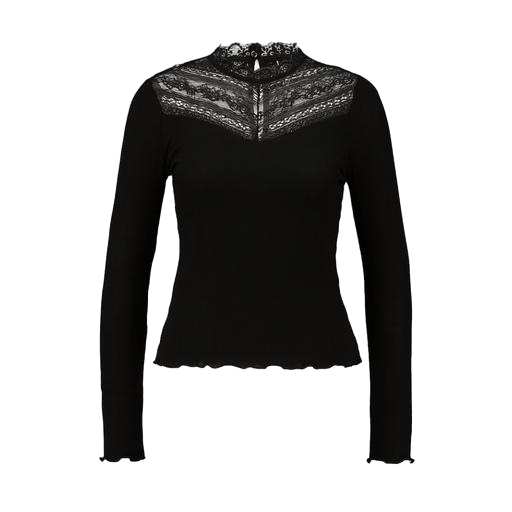
black long-sleeved lace top, black long sleeve eyelash lace top, black shayna mock-turtleneck lace top, white background